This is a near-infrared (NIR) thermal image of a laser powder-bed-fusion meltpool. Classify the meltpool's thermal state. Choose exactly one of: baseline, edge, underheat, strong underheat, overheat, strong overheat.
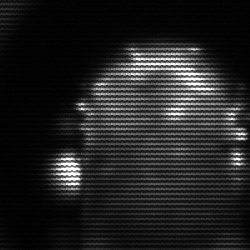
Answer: baseline